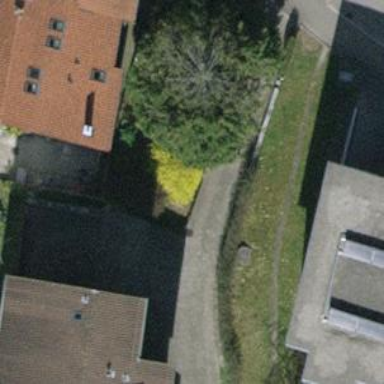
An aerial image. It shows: Urban tree adds touch of nature to the surroundings.